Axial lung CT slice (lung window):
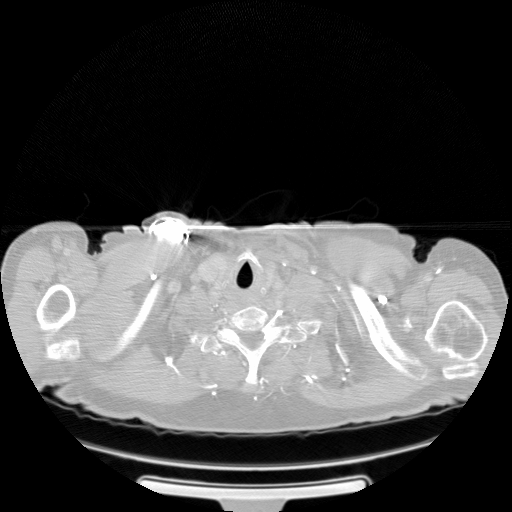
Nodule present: no